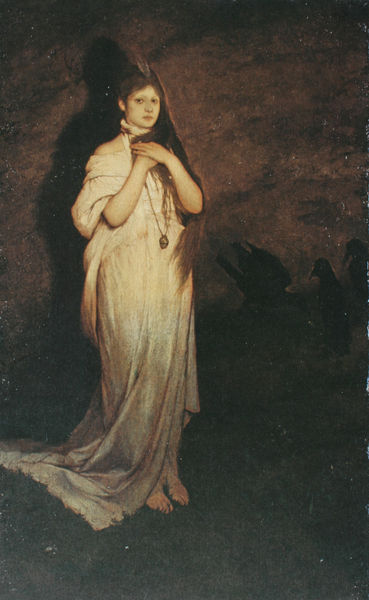
Titel: Gretchen in der Walpurgisnacht
Künstler: Gabriel von Max
Standort: Leipzig
Institution: Museum der Bildenden Künste
Schlagwörter: dunkel, feder, felsen, fuß, gemälde, mann, schatten, vogel, weiß, gelb, mädchen, ocker, braun, frau, frisur, geste, grau, haar, hell, hintergrund, kleid, licht, mund, nacht, nase, schmuck, schwarz, blick, dame, gras, schal, tiere, tuch, wiese, beige, malerei, symbolismus, jung, wand, arme, augen, falten, gesicht, inkarnat, mensch, stehen, bildnis, hals, hände, porträt, öl, vögel, boden, dunkelheit, gewand, haare, lange haare, stoff, kind, saum, diadem, höhle, lippen, locken, schulter, wald, schleppe, füße, düster, enge, haltung, fels, kette, violett, schlucht, beleuchtung, angst, jugendstil, silouetten, belichtung, medaillon, barfuß, inkarant, nachts, furcht, ganzfigur, seitenblick, halbprofil, anhänger, amulett, medallion, rabe, schüchtern, schemen, krähen, raben, medallon, bodenlang, nckt, tire, krähe, misstrauen, sboden, ängste, gabriel von max, schattenfrau, fusse, fryau